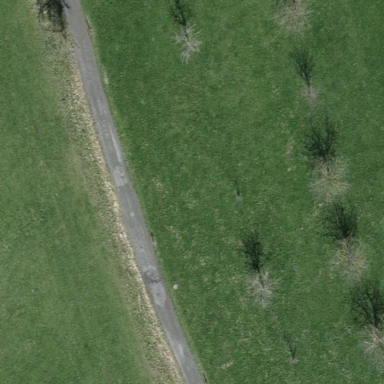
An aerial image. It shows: Orchard.